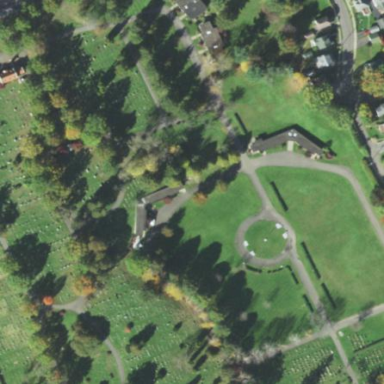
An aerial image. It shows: Cemetery.